Question: '''
#include <stdio.h>
int main(void)
{
int marks[10];
int i;
for (i=0; i < 10; i++)
{
scanf("%d ", &marks[i]);
}
printf("
");
for (i=0; i <= 9; i++)
{
printf("%d
", marks[i]);
}
return 0;
}
'''

Clearly, the first loop condition should run only 10 times but instead it asks me for an 11th value. Does anyone know about this? Or is it just one of the many weird behaviours of C?
In the second loop it's working the way I want!
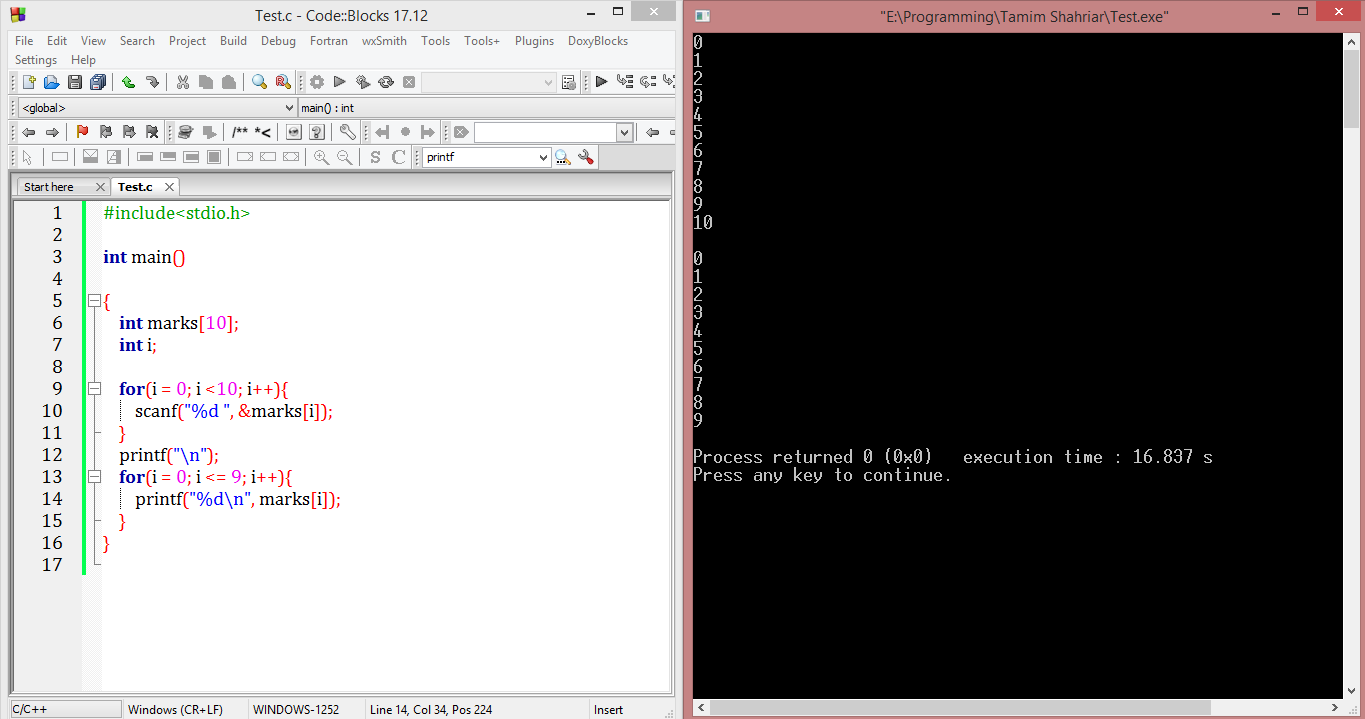
Answer: In This case space after %d is format specifier so it's take 2 argument with space as separator.
'''
scanf("%d %d", &marks[i], &marks[i+1]); => 1 2
scanf("%d ", &marks[i]); => 1 2
scanf("%d", &marks[i]); => 1
'''